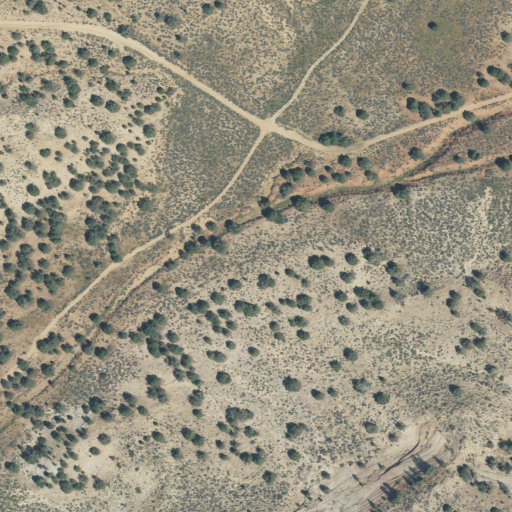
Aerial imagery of valley in Utah named Snake Canyon containing only shrub